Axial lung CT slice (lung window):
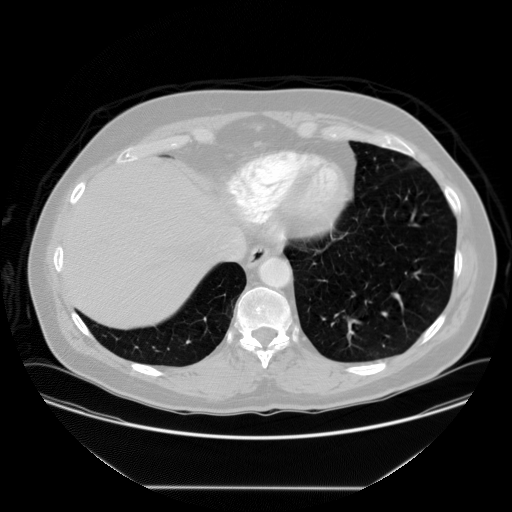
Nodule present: no